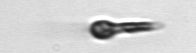
Label: Euglena